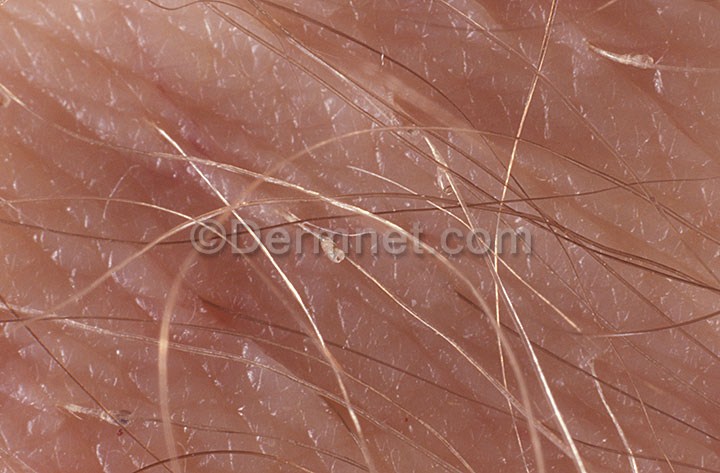
Disease: Scabies Lyme Disease and other Infestations and Bites